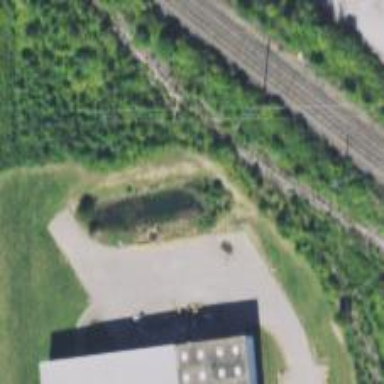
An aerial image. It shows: Abandoned railway.